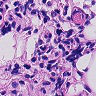
Metastatic tissue present: no